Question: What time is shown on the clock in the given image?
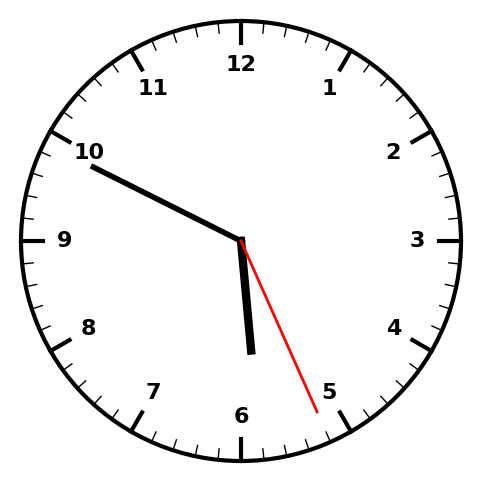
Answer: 05:49:26